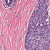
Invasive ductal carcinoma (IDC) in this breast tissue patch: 0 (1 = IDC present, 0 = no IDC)